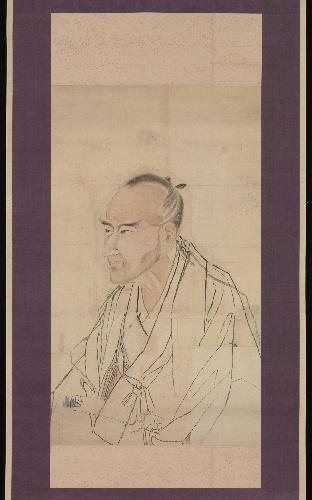
Artist: Watanabe Kazan
Artist bio: Japanese, 1793–1841
Date: 19th century
Object type: Hanging scroll
Classification: Paintings
Medium: Hanging scroll; ink and color on paper
Culture: Japan
Period: Edo period (1615–1868)
Dimensions: 29 1/8 x 17 in. (74 x 43.2 cm)
Department: Asian Art
Credit line: The Harry G. C. Packard Collection of Asian Art, Gift of Harry G. C. Packard, and Purchase, Fletcher, Rogers, Harris Brisbane Dick, and Louis V. Bell Funds, Joseph Pulitzer Bequest, and The Annenberg Fund Inc. Gift, 1975
Accession year: 1975
Repository: Metropolitan Museum of Art, New York, NY
Tags: Men|Portraits